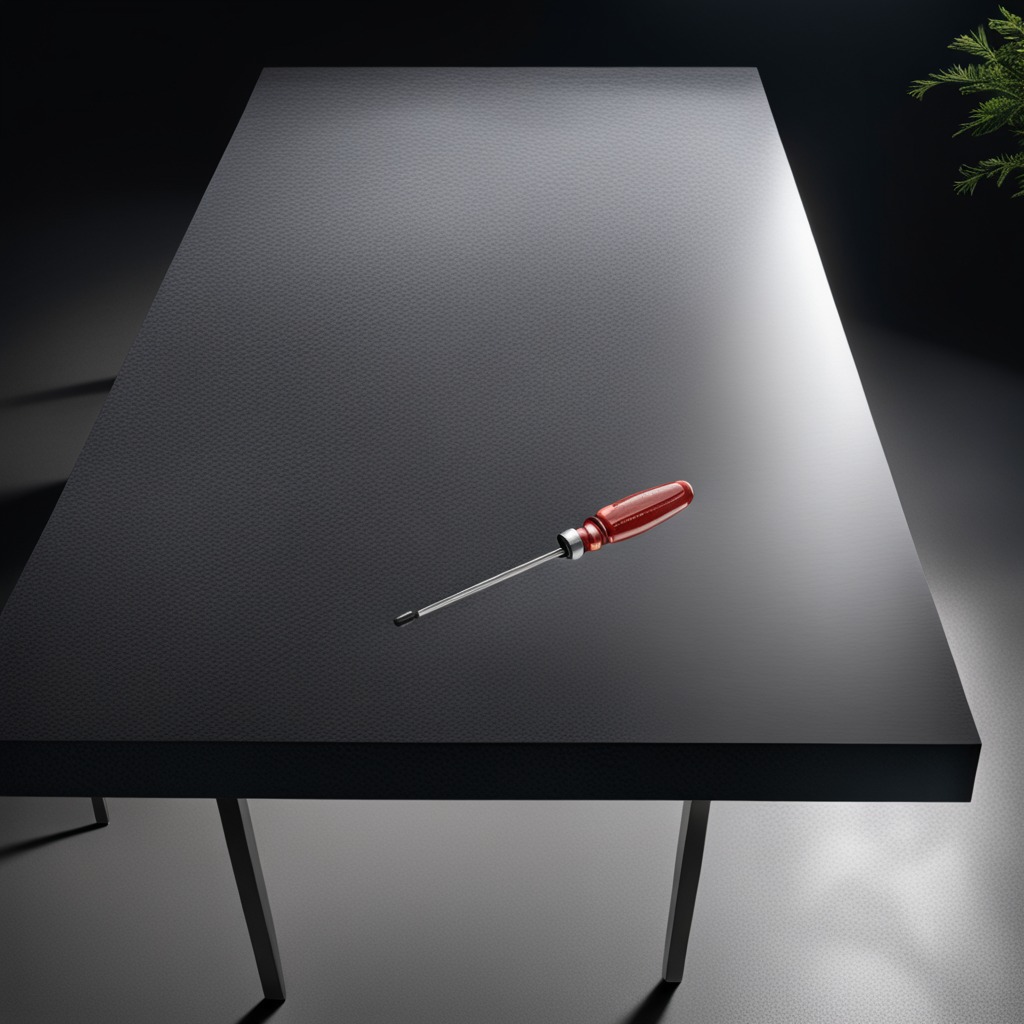
A screwdriver is lying on a clean granite table inside a workshop at night dim ambient light soft shadows worn but